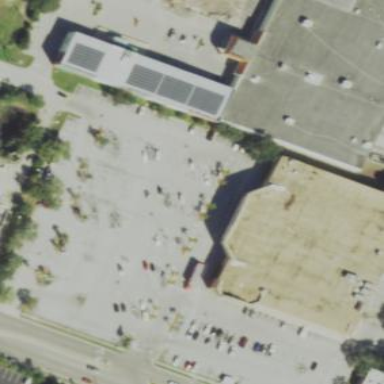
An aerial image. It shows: Retail area.